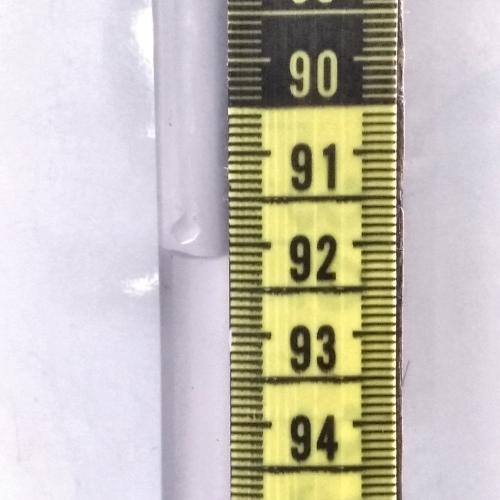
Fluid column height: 92.1 cm